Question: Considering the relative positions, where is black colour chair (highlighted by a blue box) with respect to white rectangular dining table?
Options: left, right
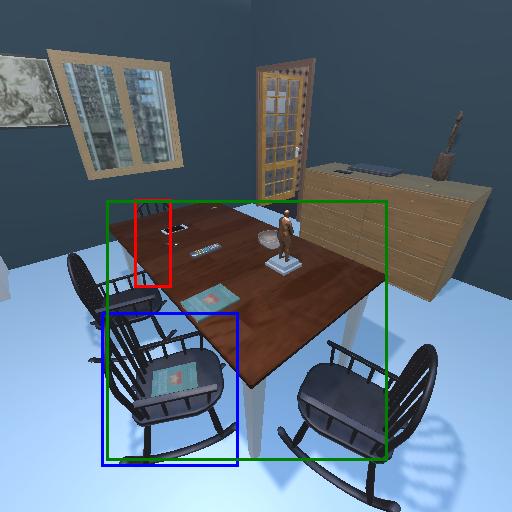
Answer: left